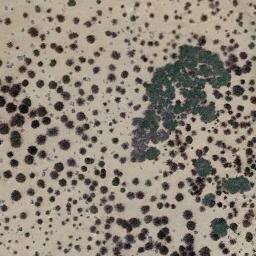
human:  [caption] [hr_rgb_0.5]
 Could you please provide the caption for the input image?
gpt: Some chaparrals of different kinds and sizes grow in the desert .

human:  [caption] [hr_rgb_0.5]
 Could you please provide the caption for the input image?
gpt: There are dozens of trees in this desert .

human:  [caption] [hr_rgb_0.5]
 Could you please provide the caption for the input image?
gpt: The chaparral is consist of some bushes on the desert .

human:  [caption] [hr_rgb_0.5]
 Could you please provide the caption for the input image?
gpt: A dense mass of chaparral is distributed over a sparse mass of chaparral on the sand .

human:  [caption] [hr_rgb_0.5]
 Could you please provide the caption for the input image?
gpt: The chaparral is thinner on the left than on the right .